Field crop: maize
Growth stage: 2
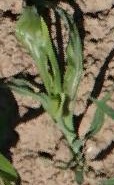
Species: maize